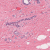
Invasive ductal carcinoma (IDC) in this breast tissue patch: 0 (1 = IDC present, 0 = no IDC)